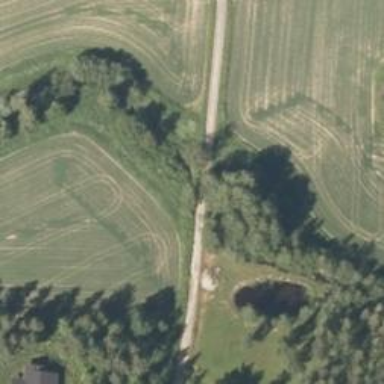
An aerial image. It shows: Culvert tunnel.